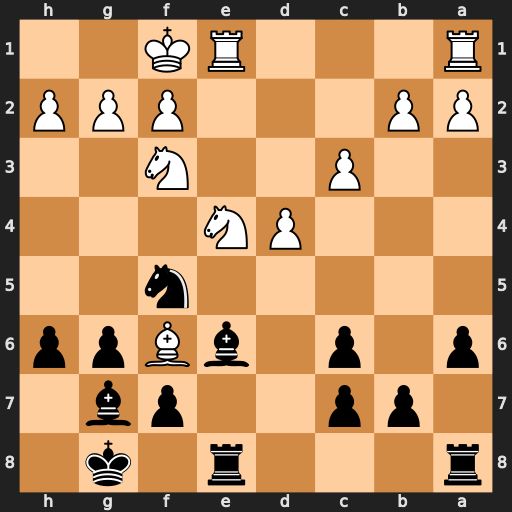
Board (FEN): r3r1k1/1pp2pb1/p1p1bBpp/5n2/3PN3/2P2N2/PP3PPP/R3RK2
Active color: b
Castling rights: -
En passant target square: -
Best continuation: Bc4+ Kg1 Rxe4 Rxe4 Bxf6